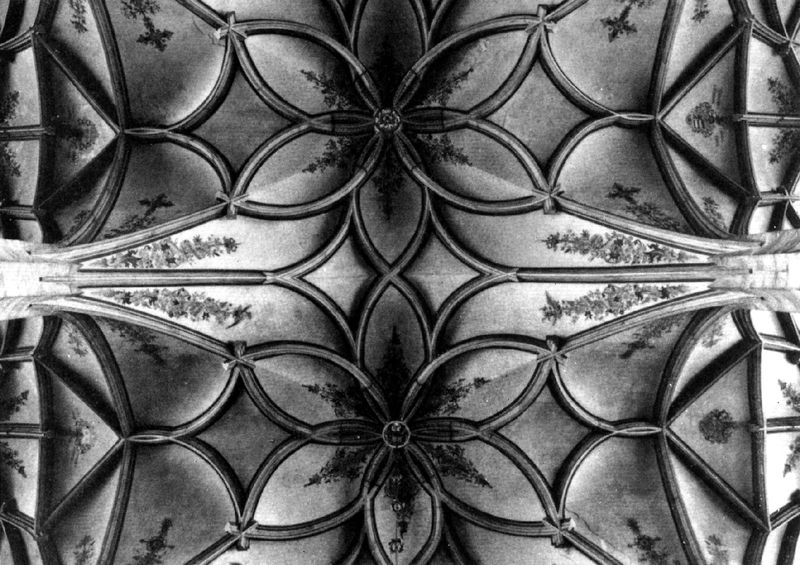
Titel: Dekanatskirche, Most
Standort: Möst (EU - D - Sachsen-Anhalt)
Schlagwörter: weiß, blume, schwarz, säulen, gebäude, muster, ornament, kirche, decke, symmetrie, foto, bögen, gewölbe, flora, gespiegelt, blumenmarkt